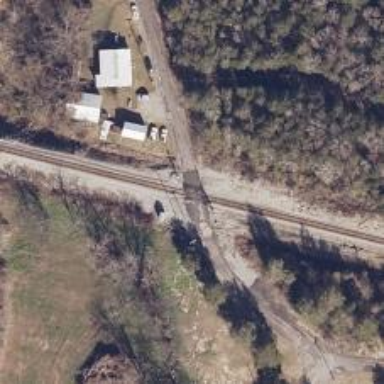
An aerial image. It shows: Railway level crossing.